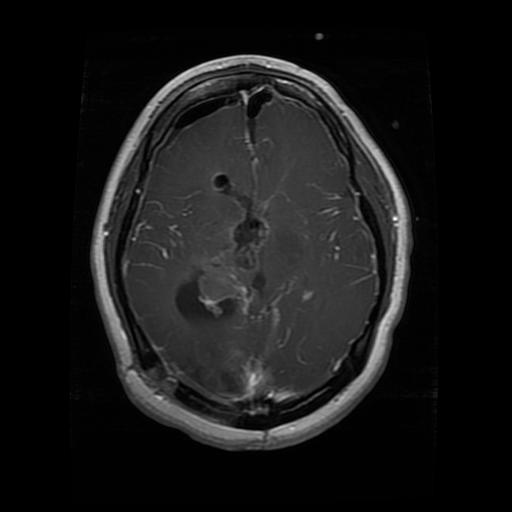
Label: glioma